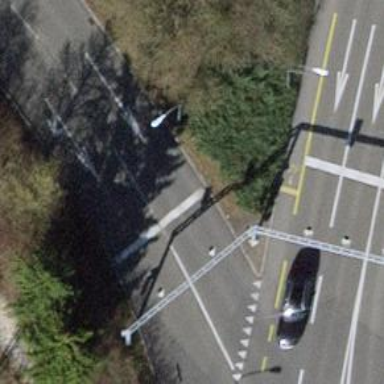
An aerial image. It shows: Road with traffic signals.